Field crop: maize
Growth stage: 2
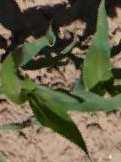
Species: maize